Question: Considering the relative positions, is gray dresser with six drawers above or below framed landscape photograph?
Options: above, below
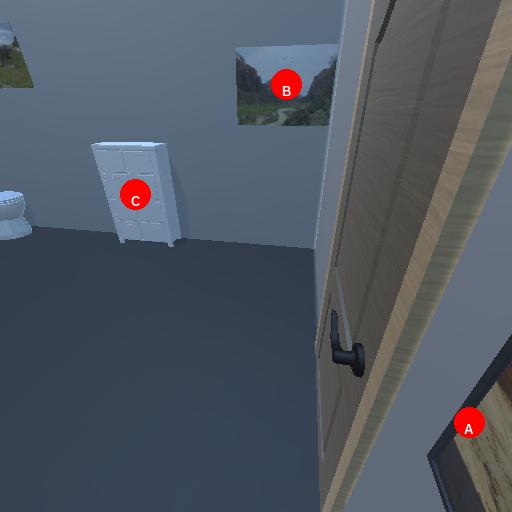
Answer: above